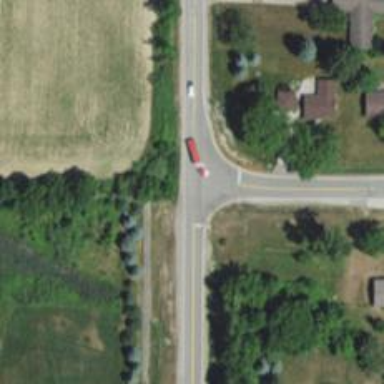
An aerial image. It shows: Road with stop sign.